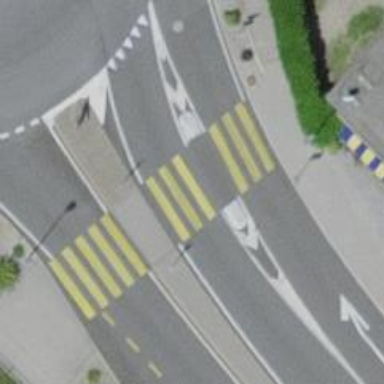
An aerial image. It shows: Kerb serving as barrier.